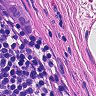
Metastatic tissue present: yes